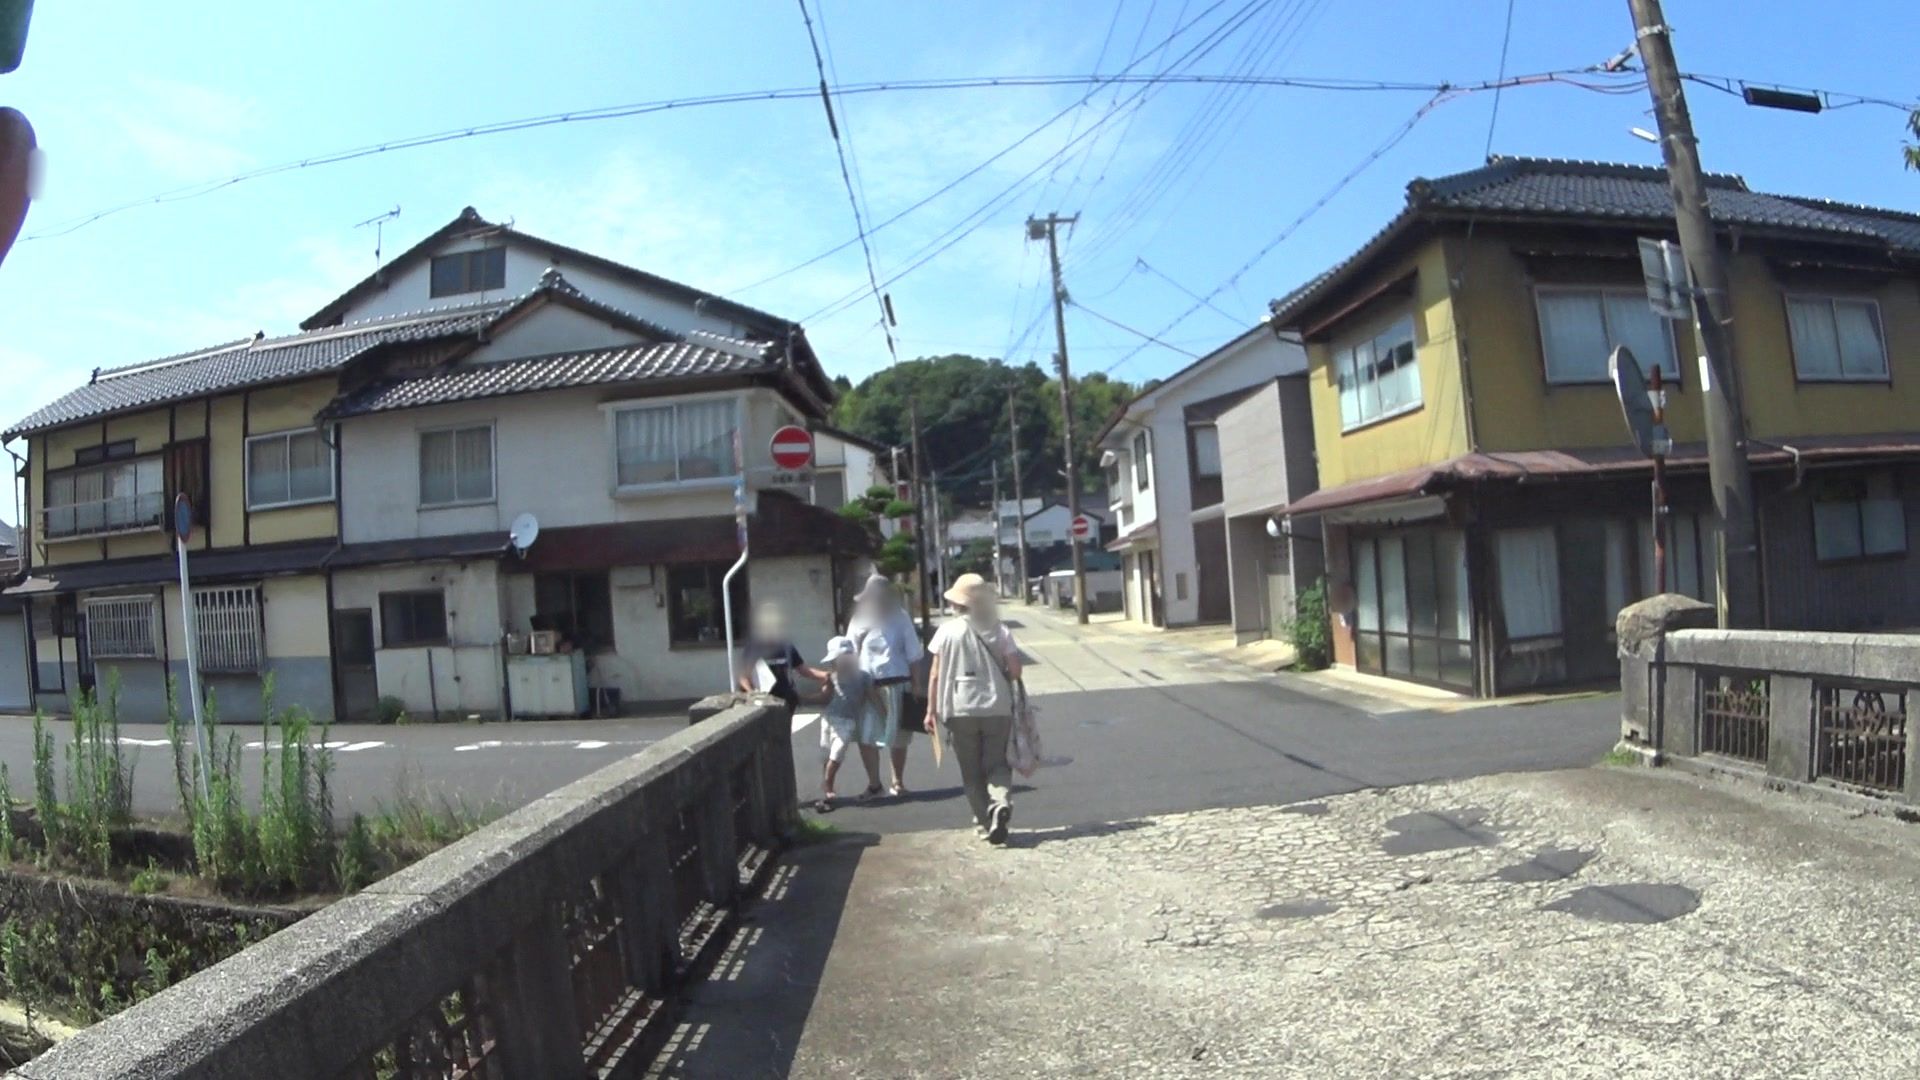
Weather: clear
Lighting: day
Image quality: good
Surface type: walking surface
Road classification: unclassified, residential
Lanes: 1.0
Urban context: semi-dense urban cluster
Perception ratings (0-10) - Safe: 2.18, Lively: 6.54, Beautiful: 3.97, Boring: 3.32, Depressing: 3.46, Wealthy: 4.41